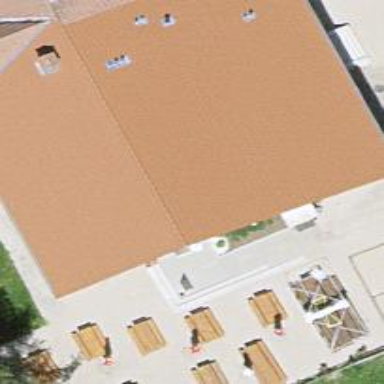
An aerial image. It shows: Restaurant.